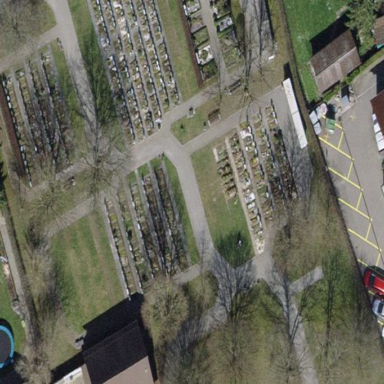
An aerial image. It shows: Cemetery.